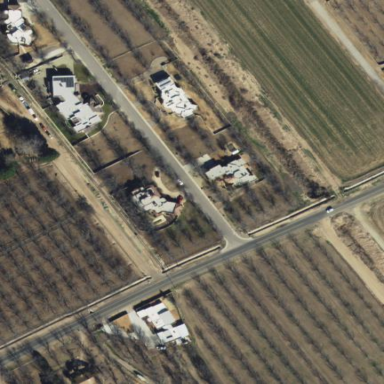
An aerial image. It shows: Orchard.